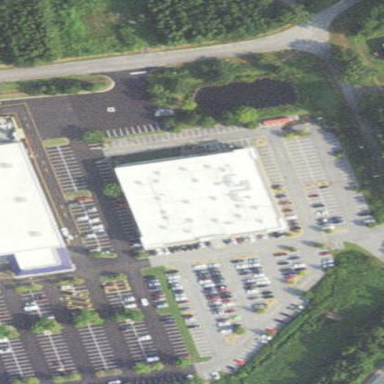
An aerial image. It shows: Fitness center building.